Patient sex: M
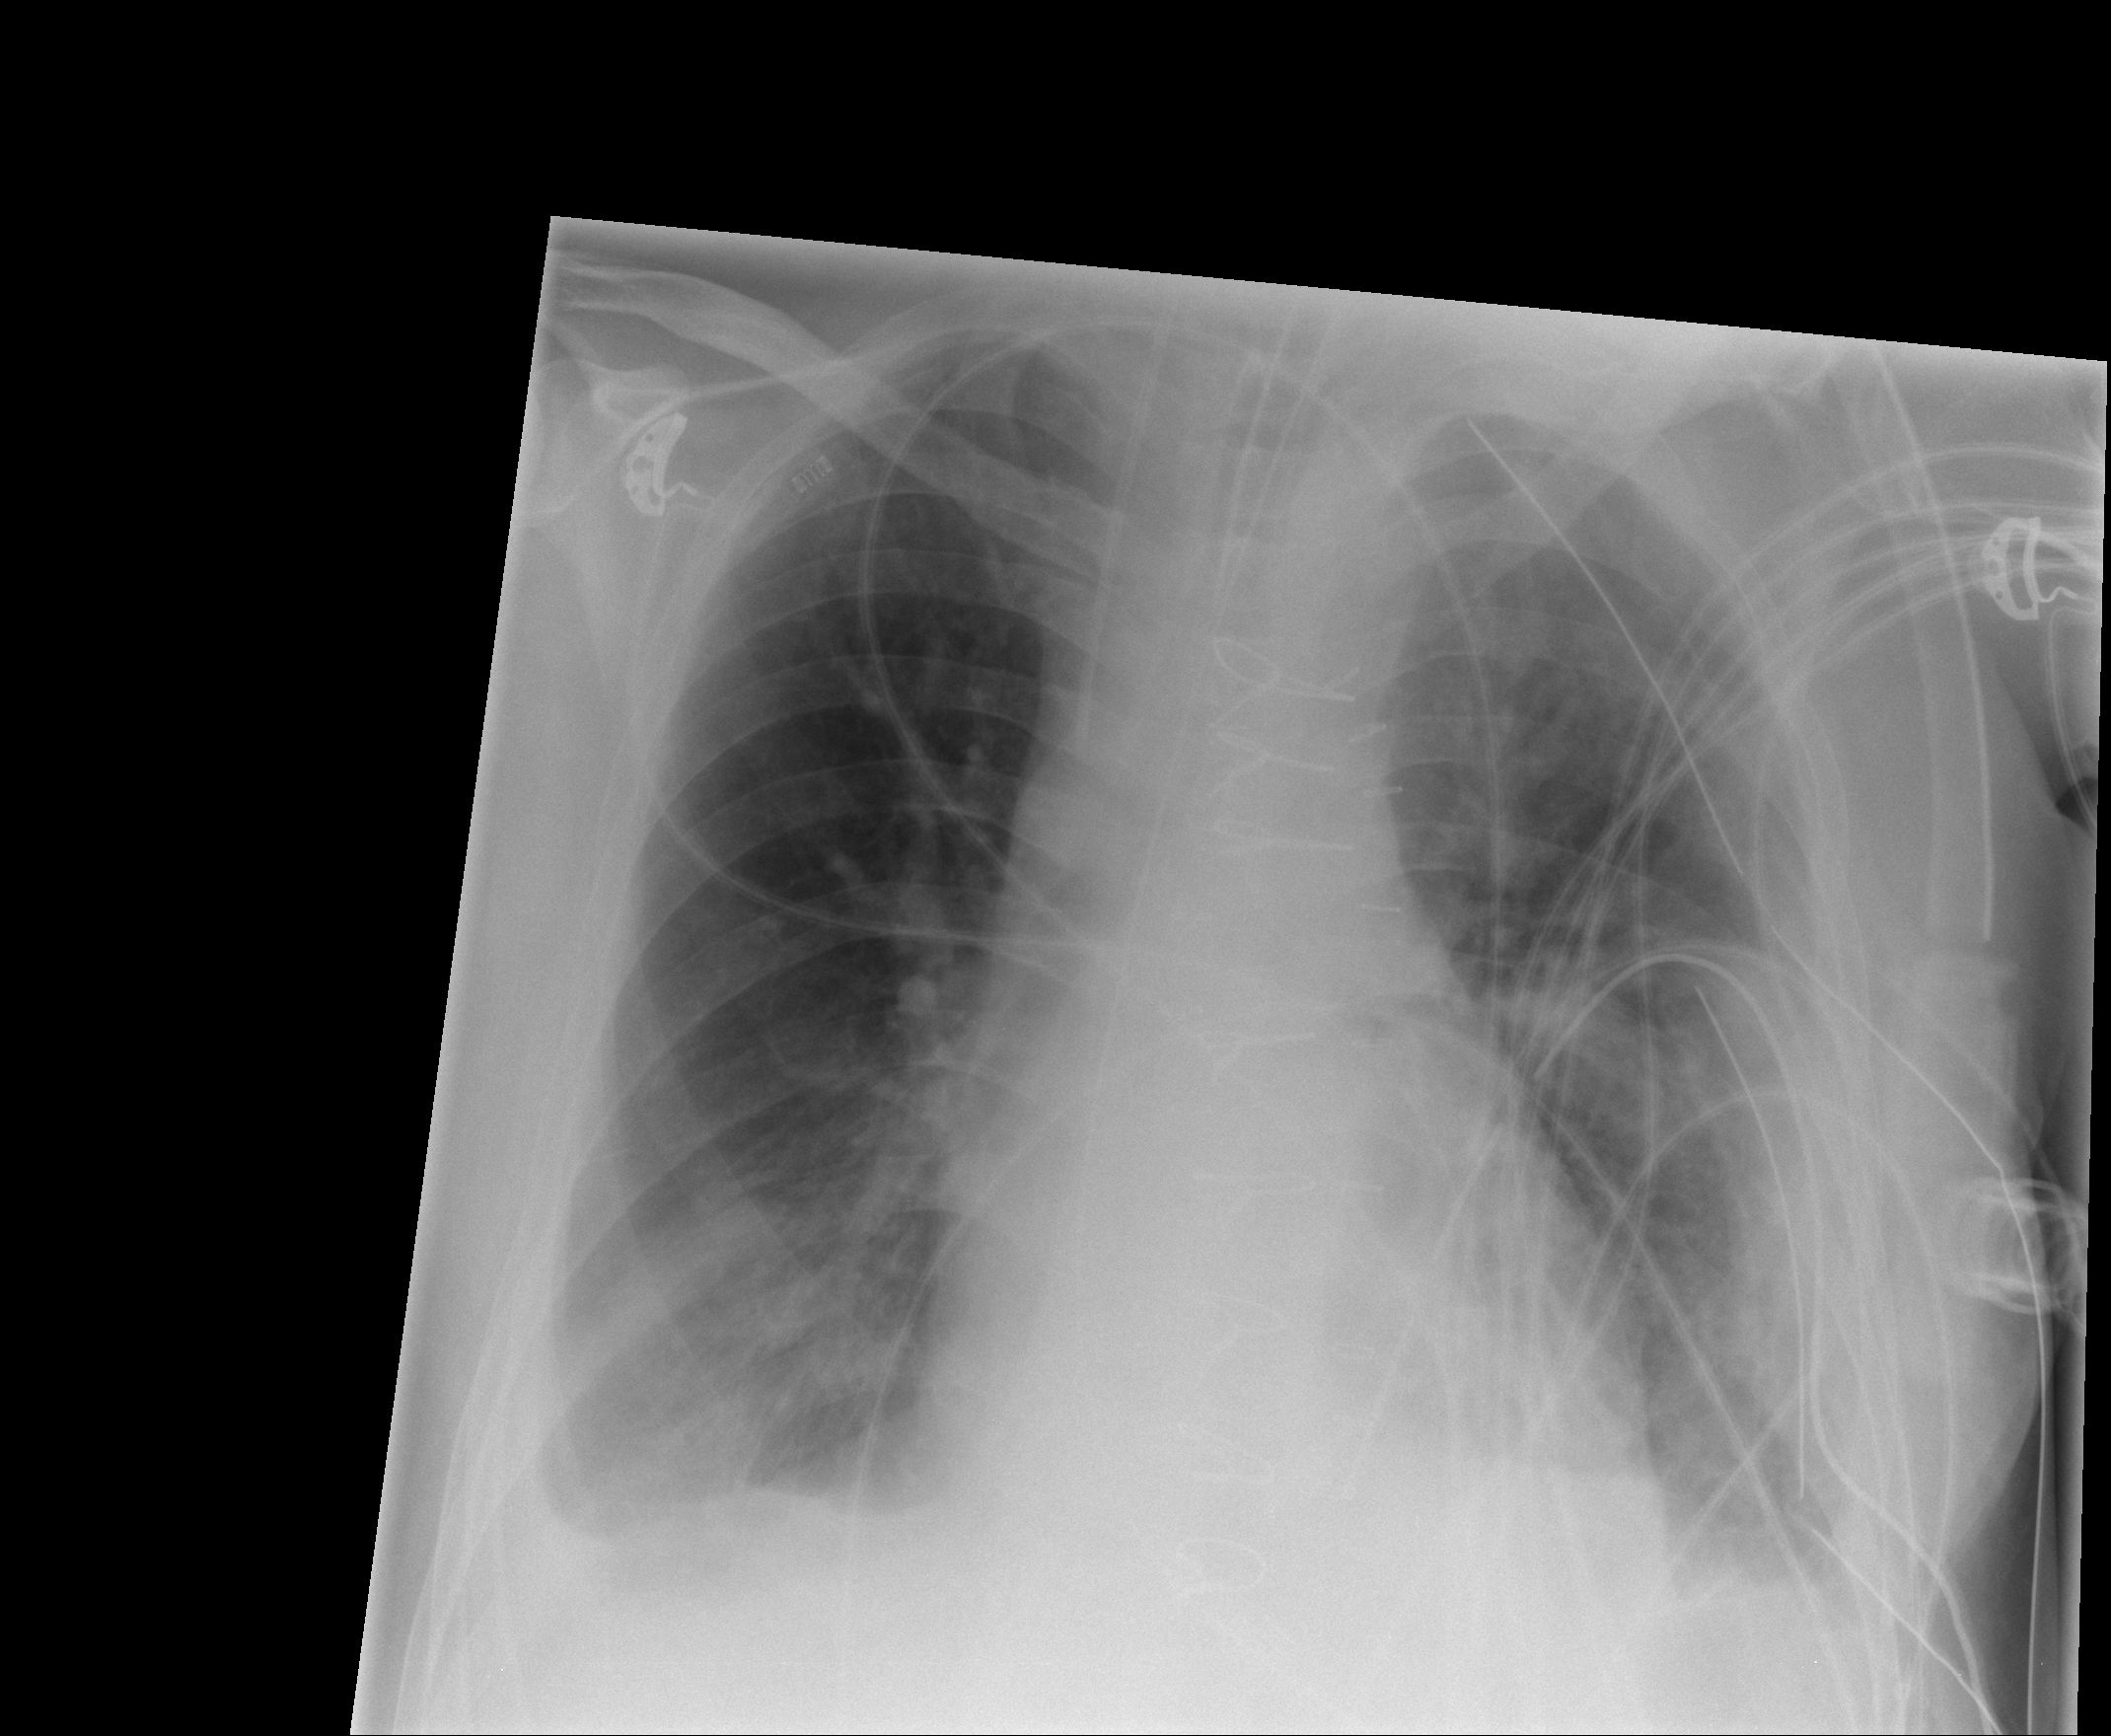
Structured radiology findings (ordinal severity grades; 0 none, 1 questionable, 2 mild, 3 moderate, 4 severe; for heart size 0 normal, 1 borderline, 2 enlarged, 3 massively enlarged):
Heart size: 0
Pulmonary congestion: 0
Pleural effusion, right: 2
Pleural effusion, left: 2
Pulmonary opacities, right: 0
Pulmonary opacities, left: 2
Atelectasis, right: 2
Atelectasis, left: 3